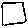
Label: square